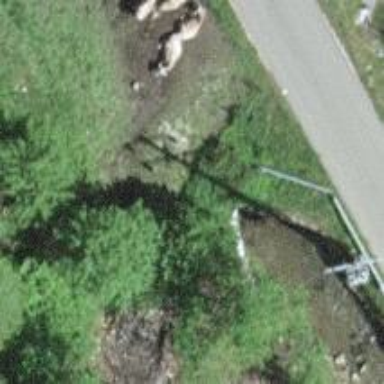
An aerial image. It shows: Distribution transformer on power pole.